Field crop: maize
Growth stage: 2
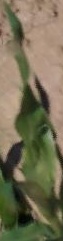
Species: maize